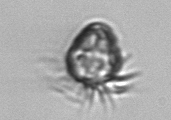
Label: Ciliophora